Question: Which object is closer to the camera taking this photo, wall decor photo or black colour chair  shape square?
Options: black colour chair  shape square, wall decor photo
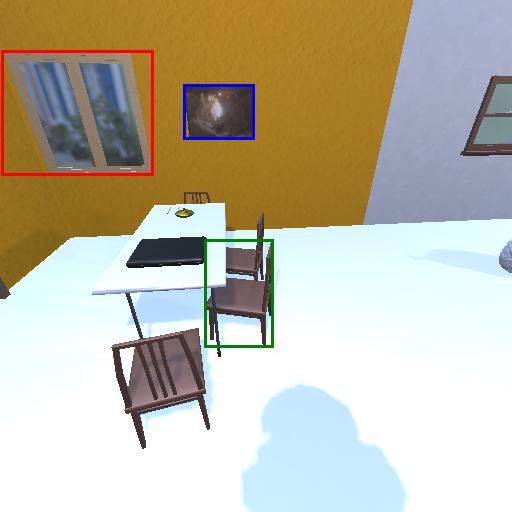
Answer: black colour chair  shape square